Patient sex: M
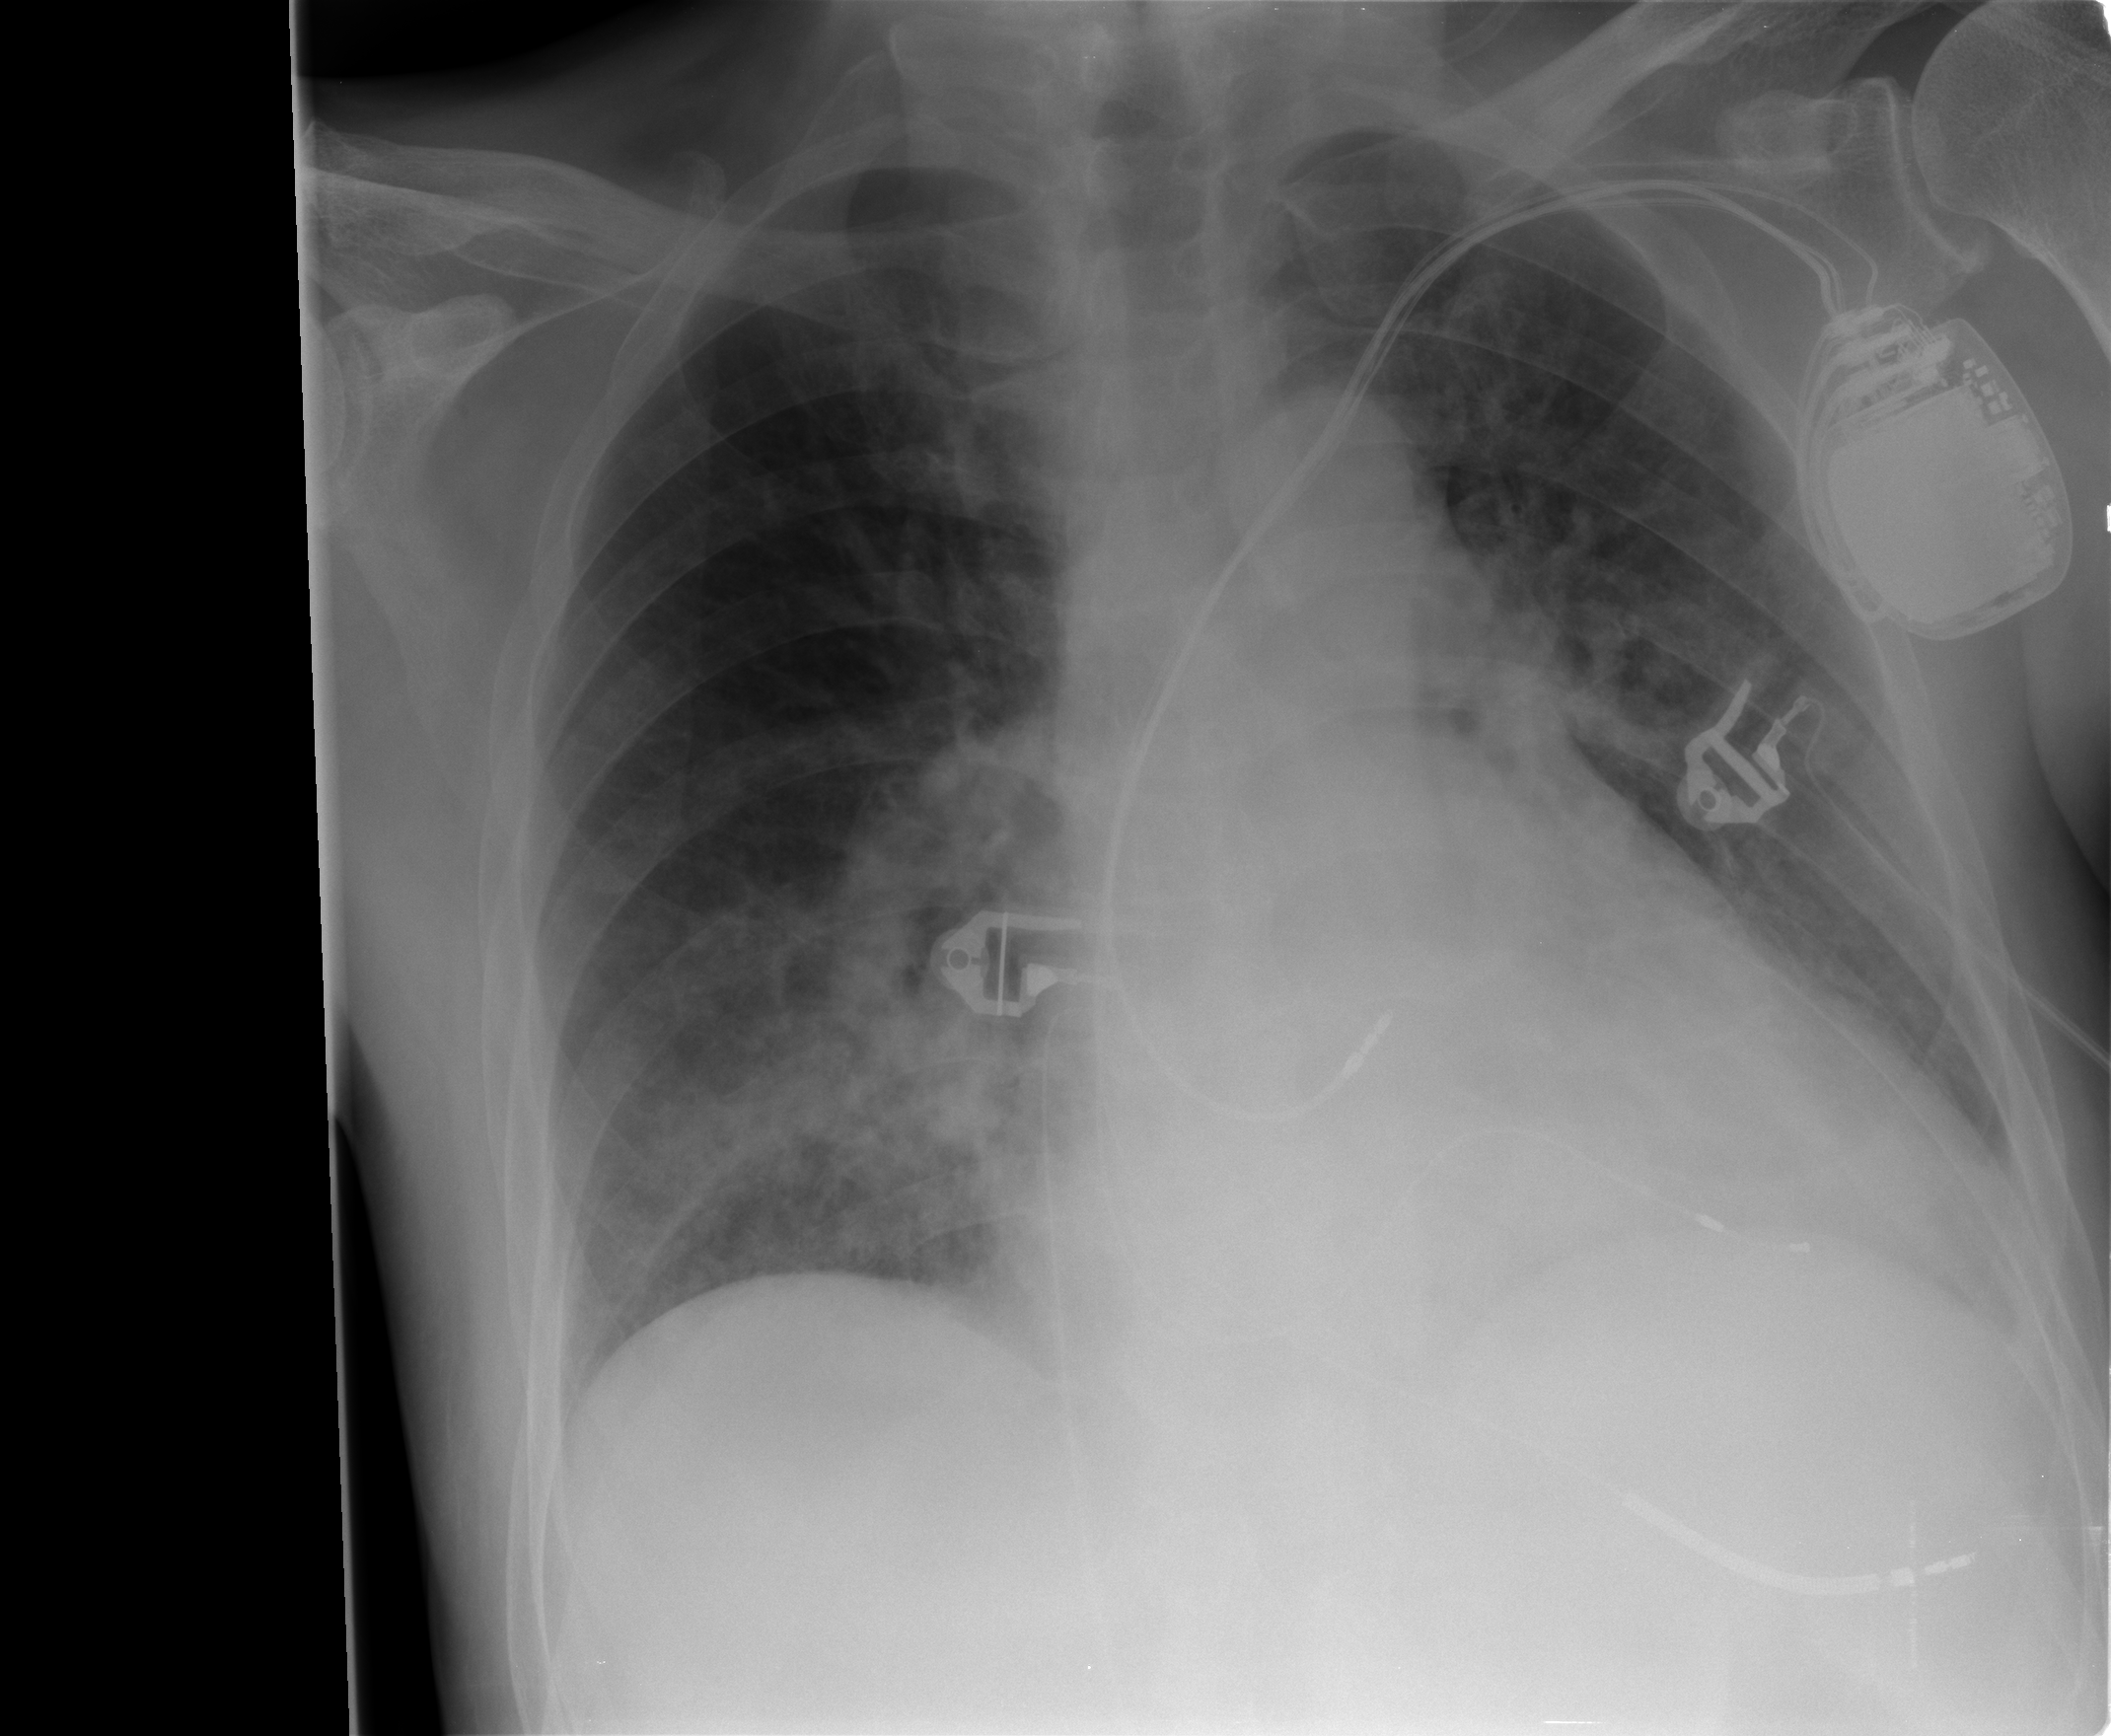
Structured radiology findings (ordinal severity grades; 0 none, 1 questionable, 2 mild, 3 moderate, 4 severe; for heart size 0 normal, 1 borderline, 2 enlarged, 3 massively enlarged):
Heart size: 2
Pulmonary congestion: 2
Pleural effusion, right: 0
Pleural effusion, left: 1
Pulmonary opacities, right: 2
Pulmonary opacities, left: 1
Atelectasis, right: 2
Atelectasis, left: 2